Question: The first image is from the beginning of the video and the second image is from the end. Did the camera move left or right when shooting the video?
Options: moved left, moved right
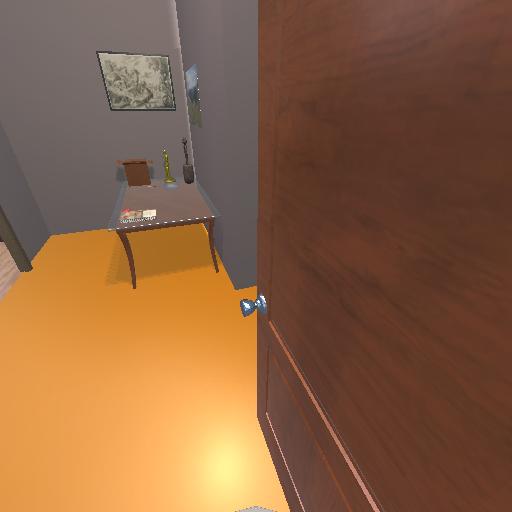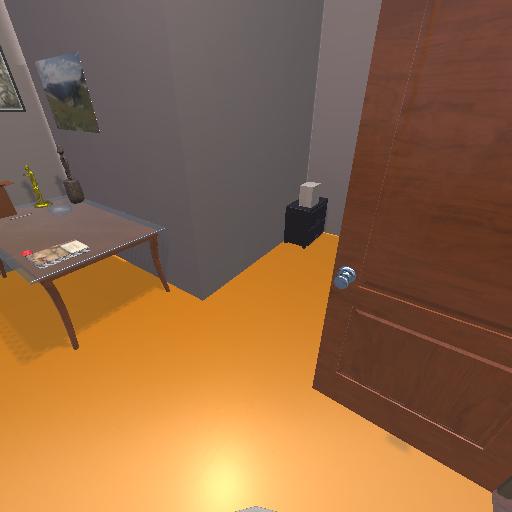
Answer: moved left